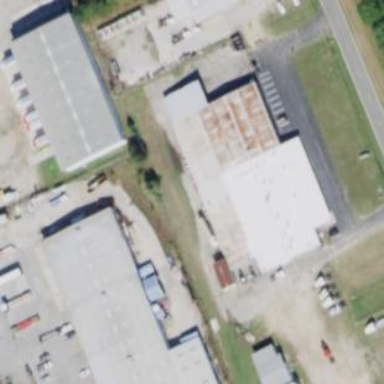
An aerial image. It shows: Building housing car shop.